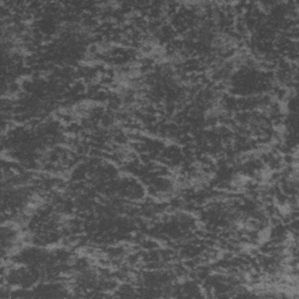
Label: frost